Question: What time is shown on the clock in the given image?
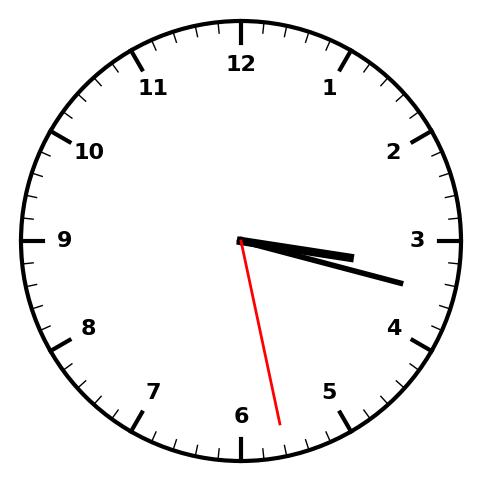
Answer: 03:17:28